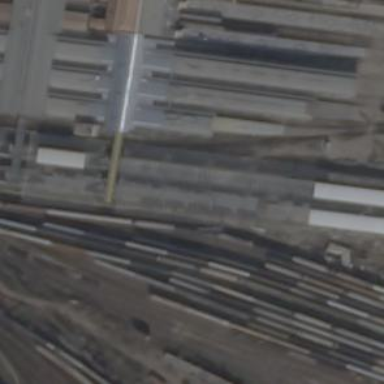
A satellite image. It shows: Platform for public transport at railway station.